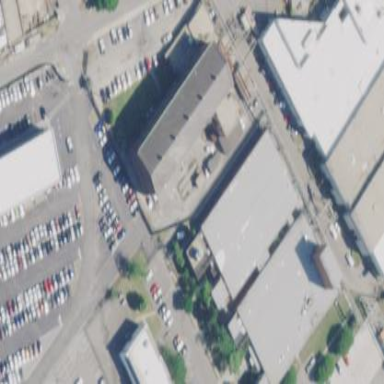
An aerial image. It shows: Industrial building.